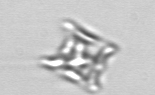
Label: Eucampia